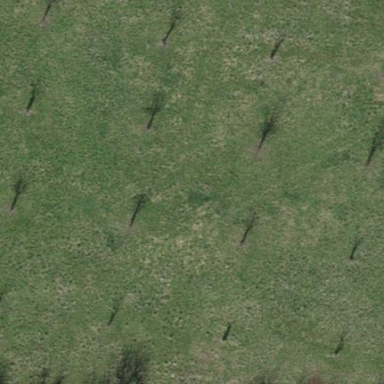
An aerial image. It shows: Orchard.